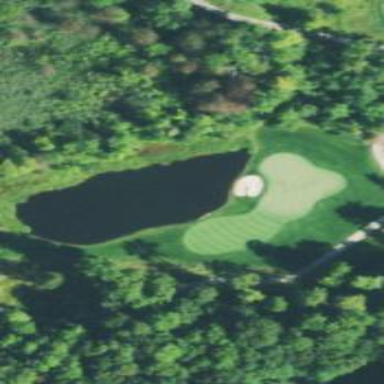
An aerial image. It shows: Water hazard in golf course. The hazard is natural water feature.